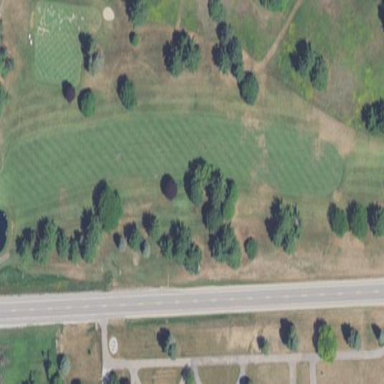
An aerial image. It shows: Scenic golf fairway.